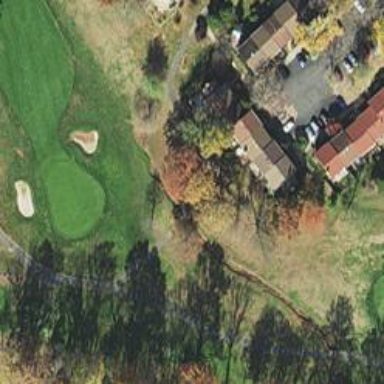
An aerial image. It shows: Golf water hazard.